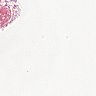
Metastatic tissue present: no